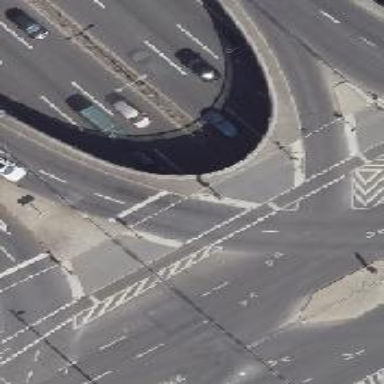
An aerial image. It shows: Footway on bridge passing through traffic island.